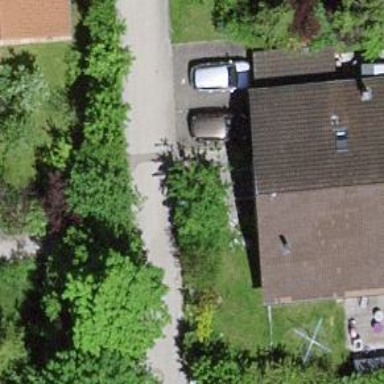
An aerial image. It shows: Paved footway.